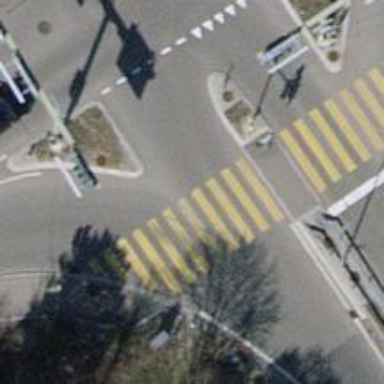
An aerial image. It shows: Road crossing with traffic signals.